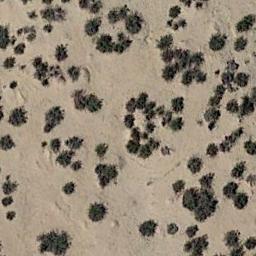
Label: chaparral